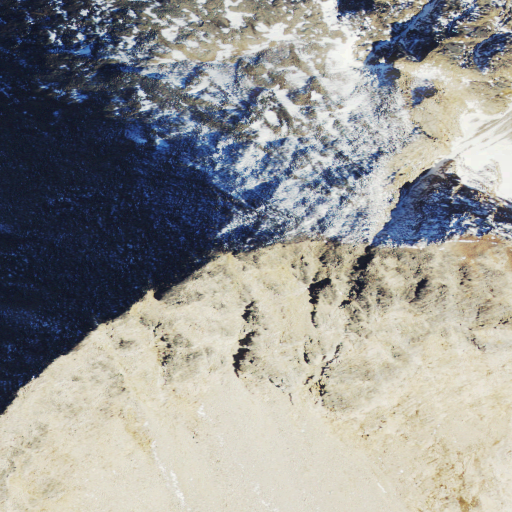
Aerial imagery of mountain in Montana named Iceberg Peak containing barren land, grassland, and snow